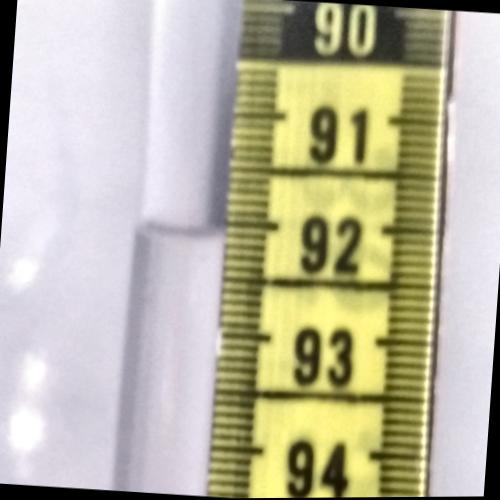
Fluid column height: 92.1 cm